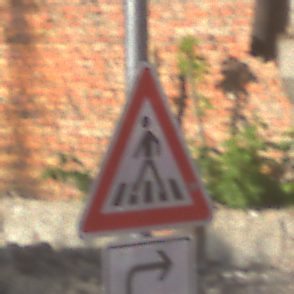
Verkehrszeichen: FussgaengerueberwegRechts
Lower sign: RichtungsangabeDurchPfeile5
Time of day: MorningAfternoon
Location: Outdoor (Suburban)
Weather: PartlyCloudy
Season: NotSpecified
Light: Natural